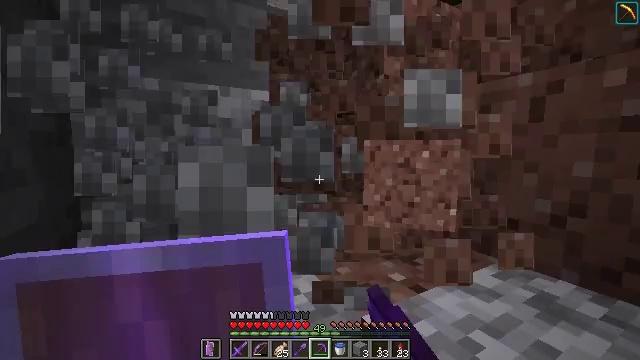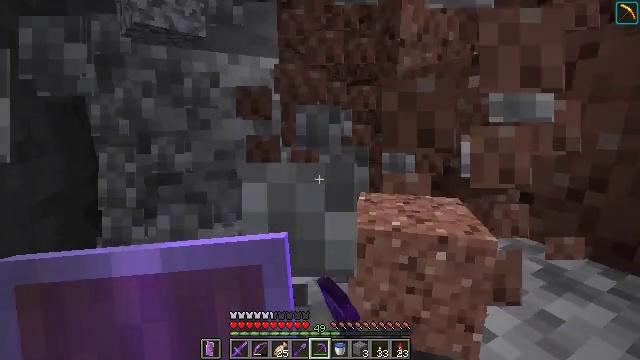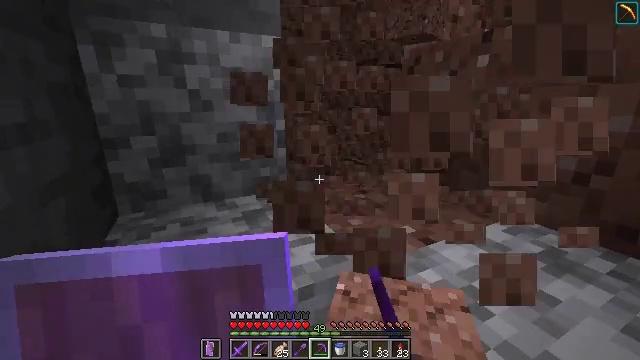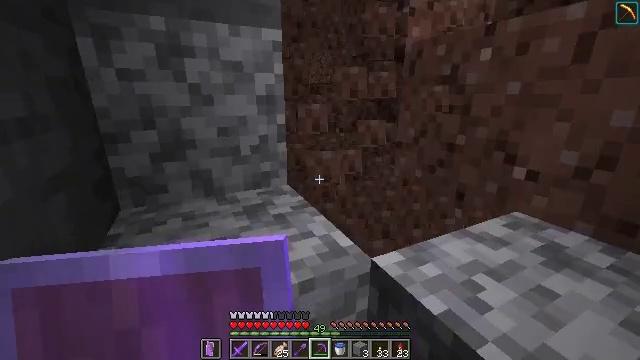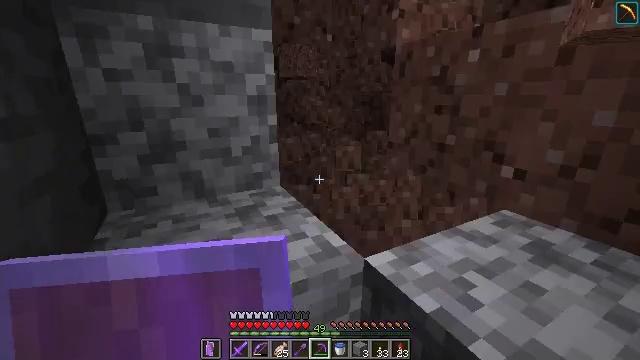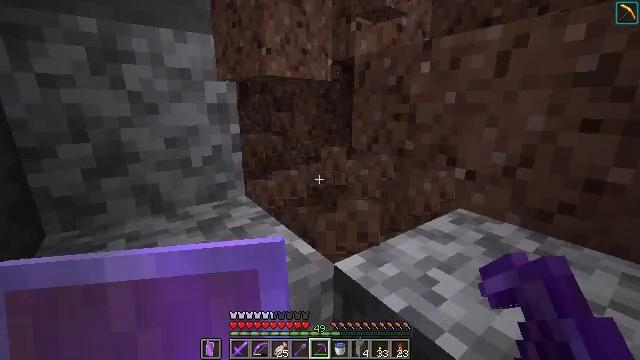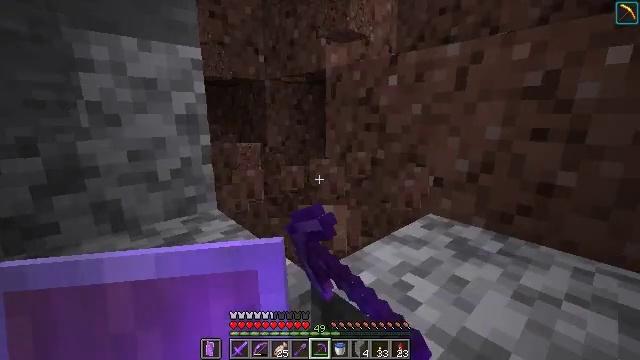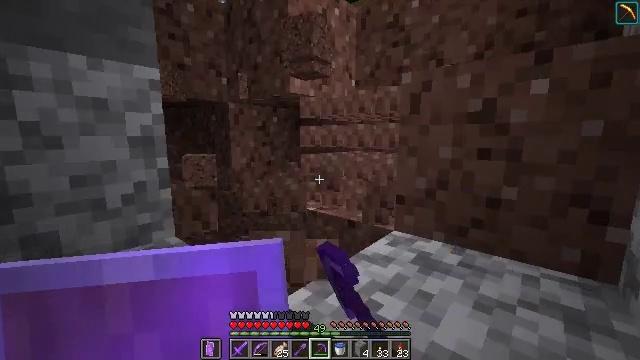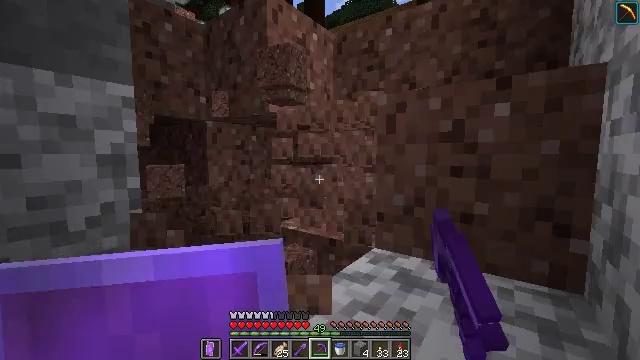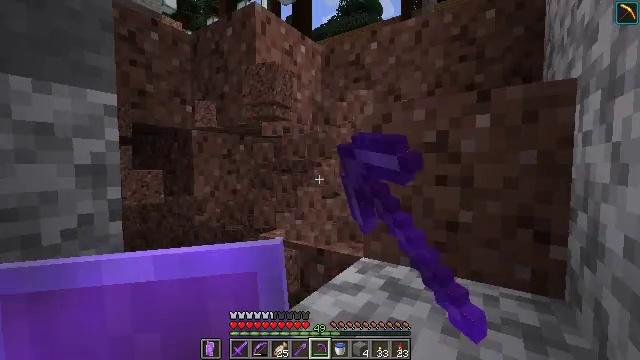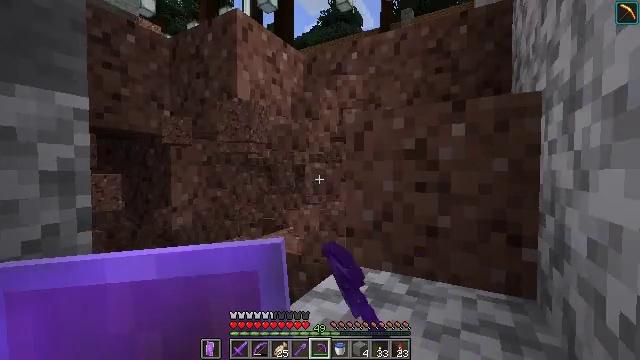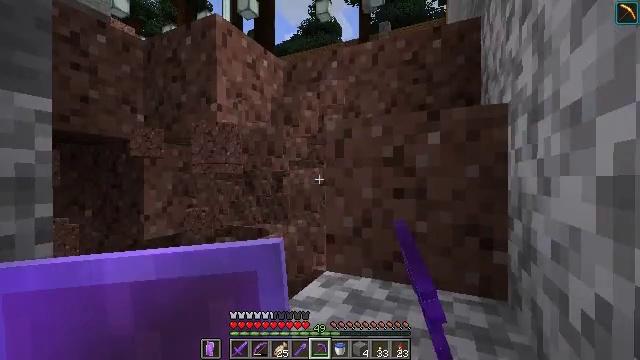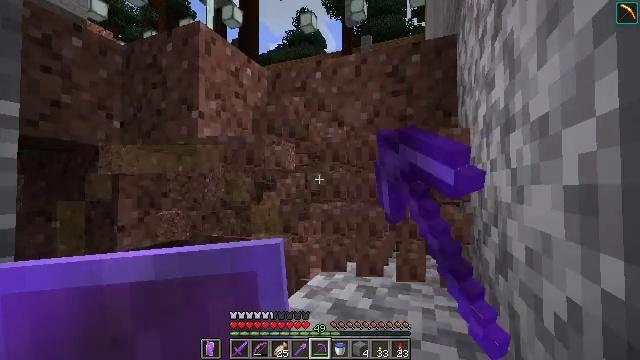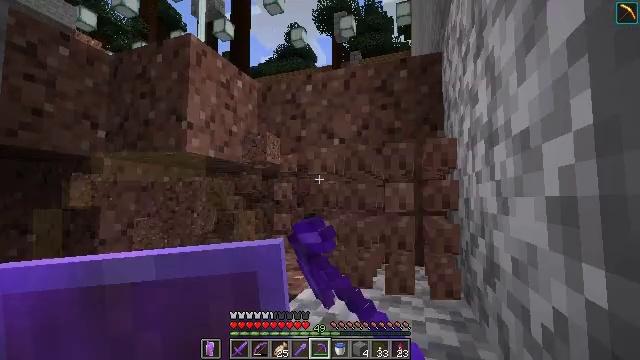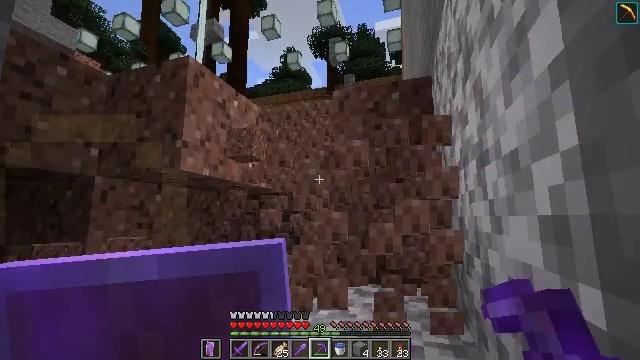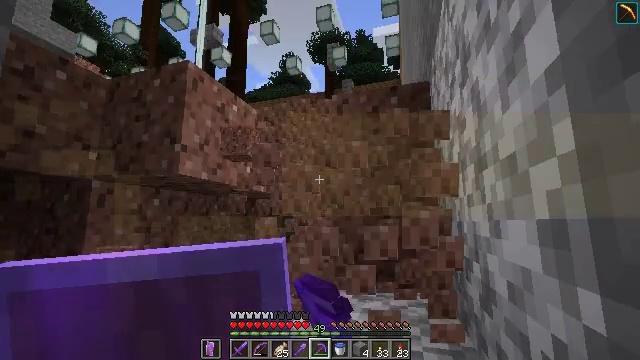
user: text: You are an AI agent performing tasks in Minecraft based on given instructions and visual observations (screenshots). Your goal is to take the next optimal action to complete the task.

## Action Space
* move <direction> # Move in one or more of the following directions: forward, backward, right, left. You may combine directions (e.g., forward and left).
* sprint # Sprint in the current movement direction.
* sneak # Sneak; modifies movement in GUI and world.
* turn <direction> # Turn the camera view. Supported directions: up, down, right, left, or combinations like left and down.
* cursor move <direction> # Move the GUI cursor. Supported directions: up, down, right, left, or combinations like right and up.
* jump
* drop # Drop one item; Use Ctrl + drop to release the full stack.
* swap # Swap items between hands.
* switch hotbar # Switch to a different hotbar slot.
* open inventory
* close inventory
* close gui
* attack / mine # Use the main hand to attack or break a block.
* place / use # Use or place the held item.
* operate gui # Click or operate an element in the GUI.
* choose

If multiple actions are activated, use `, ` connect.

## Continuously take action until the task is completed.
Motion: motion action
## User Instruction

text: Attack the ground to harvest granite.
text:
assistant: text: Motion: turn left and down, attack / mine
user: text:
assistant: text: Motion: turn down, attack / mine
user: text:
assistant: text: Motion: turn down, attack / mine
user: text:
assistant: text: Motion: turn right, attack / mine
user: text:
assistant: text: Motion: turn right and up, attack / mine
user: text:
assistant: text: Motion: turn right and up, attack / mine
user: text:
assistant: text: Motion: turn right and up, attack / mine
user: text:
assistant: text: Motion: turn right and up, attack / mine
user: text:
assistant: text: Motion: turn right and up, attack / mine
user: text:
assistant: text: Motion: turn right and up, attack / mine
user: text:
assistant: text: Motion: turn right and up, attack / mine
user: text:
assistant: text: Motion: turn right and up, attack / mine
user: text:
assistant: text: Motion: turn right and up, attack / mine
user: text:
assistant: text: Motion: turn right and up, attack / mine
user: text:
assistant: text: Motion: attack / mine
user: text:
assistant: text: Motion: attack / mine
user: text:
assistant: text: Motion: attack / mine
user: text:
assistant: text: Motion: attack / mine
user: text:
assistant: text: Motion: turn right and down, attack / mine
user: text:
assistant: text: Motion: attack / mine